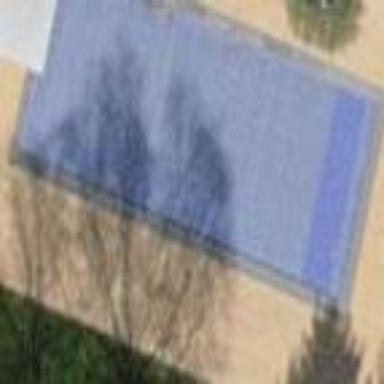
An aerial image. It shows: Outdoor inground swimming pool in leisure land.